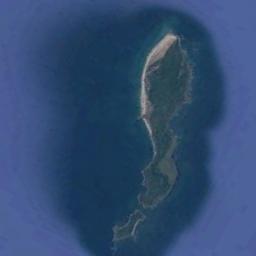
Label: island